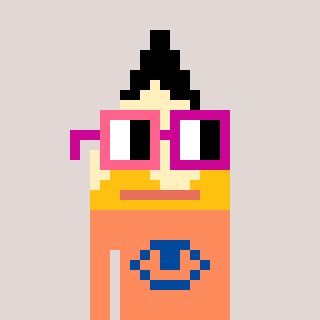
a pixel art character with square pink and red glasses, a pencil-shaped head and a peachy-colored body on a warm background